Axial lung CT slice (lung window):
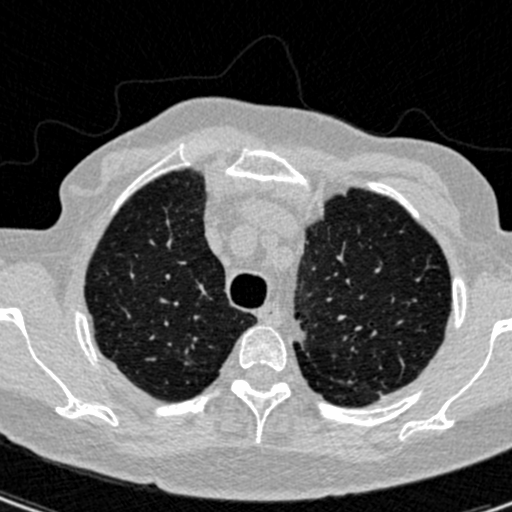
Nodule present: no